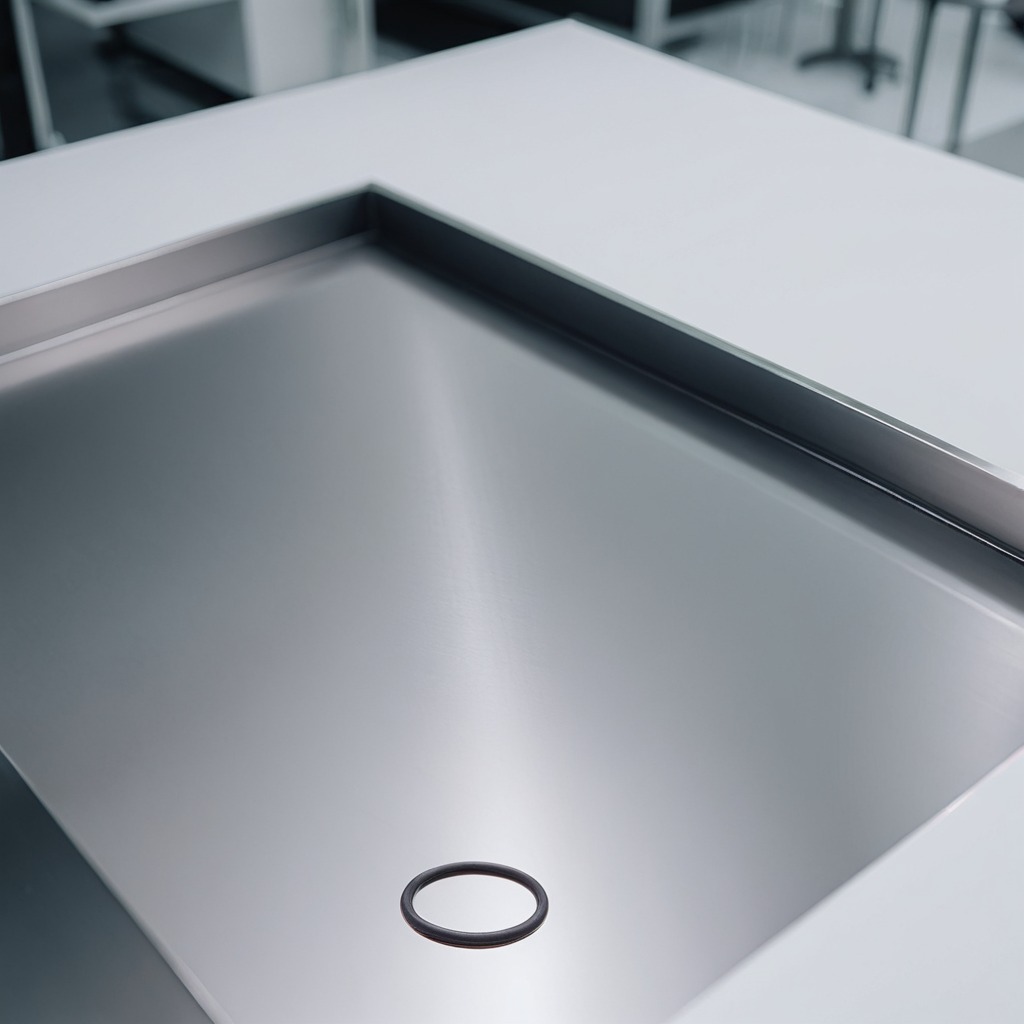
A rubber O-ring is lying on the stainless steel table in a high-end prototyping lab.